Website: bh-photo
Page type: address-validator
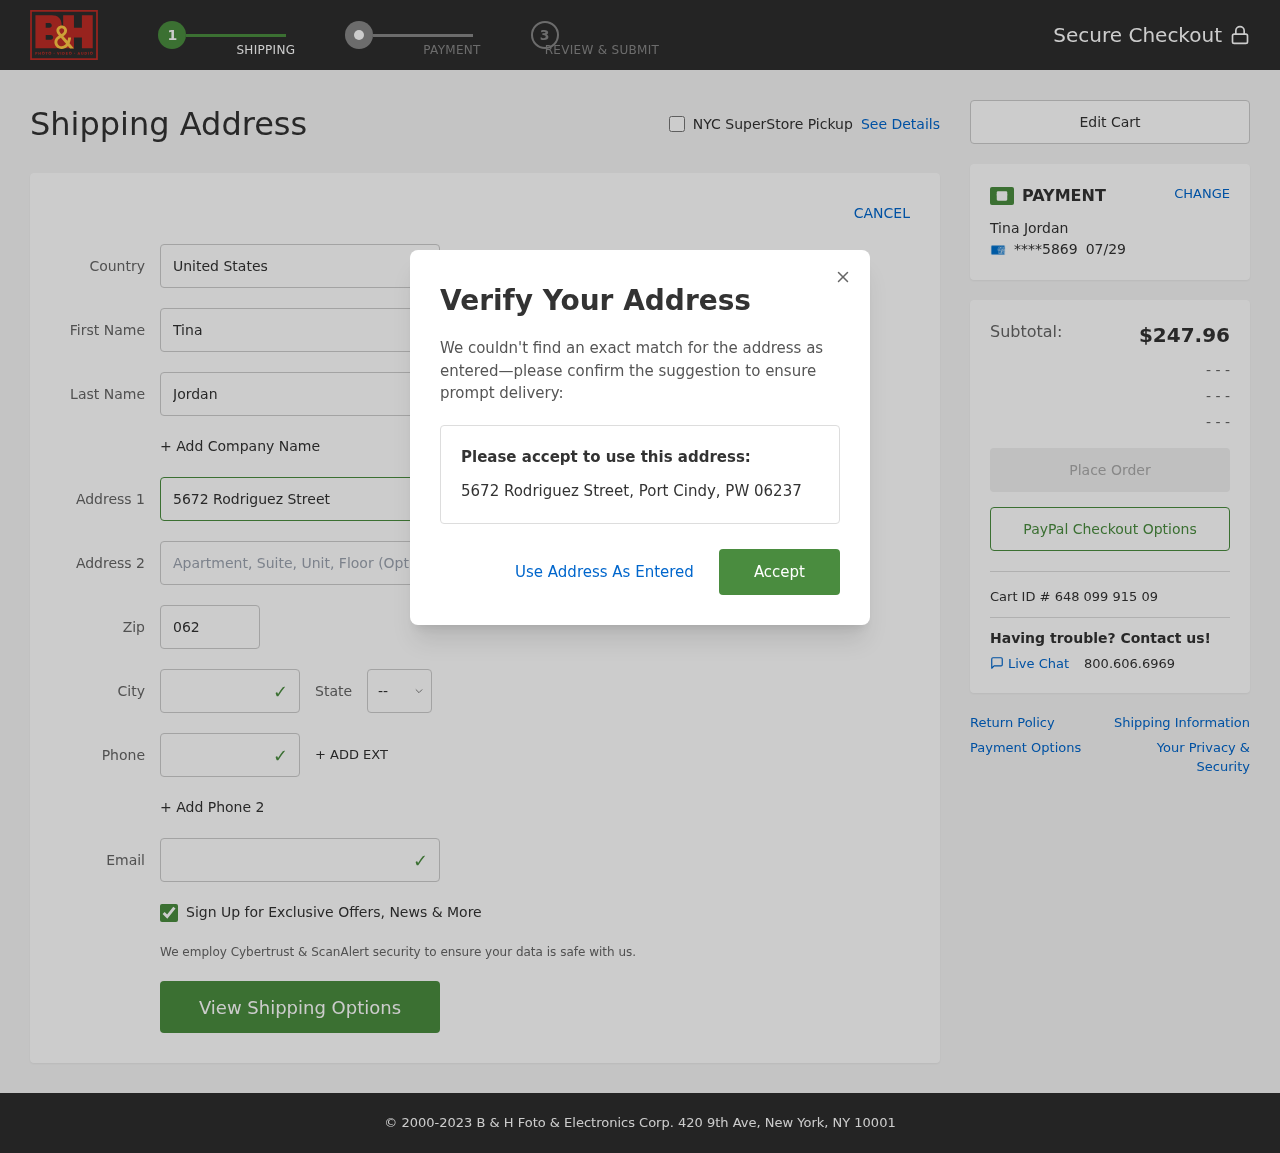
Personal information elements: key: PII_CARD_EXPIRY
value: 07/29
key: PII_CARD_LAST4
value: ****5869
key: PII_CITY
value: Port Cindy
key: PII_COUNTRY
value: United States
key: PII_EMAIL
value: tjordan@yahoo.com
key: PII_FIRSTNAME
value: Tina
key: PII_FULLNAME
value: Tina Jordan
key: PII_LASTNAME
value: Jordan
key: PII_PHONE
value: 9966814254
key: PII_POSTCODE
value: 06237
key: PII_STATE_ABBR
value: PW
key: PII_STREET
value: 5672 Rodriguez Street
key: PII_CITY_STATE_ZIP
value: Port Cindy, PW 06237
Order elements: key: ORDER_SUBTOTAL
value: $247.96
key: ORDER_ID
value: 648 099 915 09